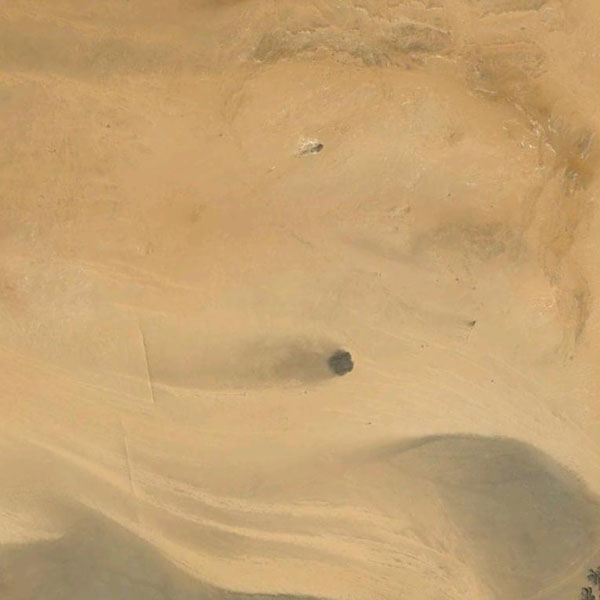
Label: Desert